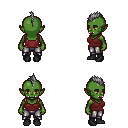
a pixel art fantasy rpg character, female body template, orc, green skin, maroon pirate shirt, metal pants, gray mohawk hairstyle, black shoes, four views (front, back, left, right), 2x2 character sprite sheet, small pixel art, hard edges, no anti-aliasing